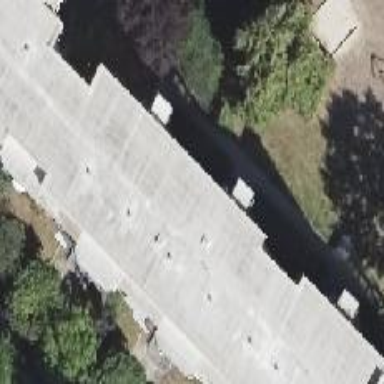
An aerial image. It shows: Building with flat black roof made of tar paper. The building color is beige.